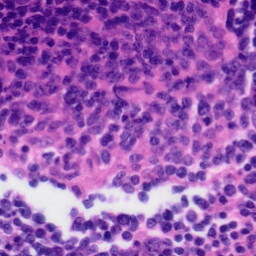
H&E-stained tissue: Tonsil